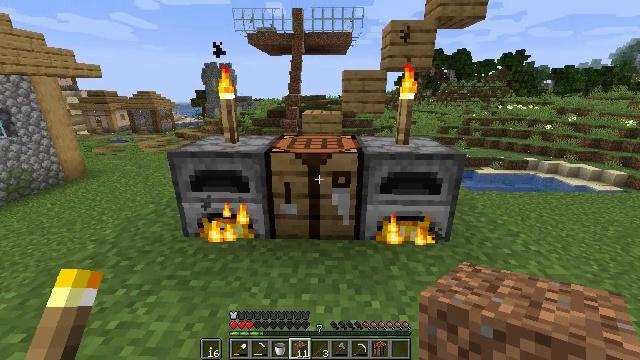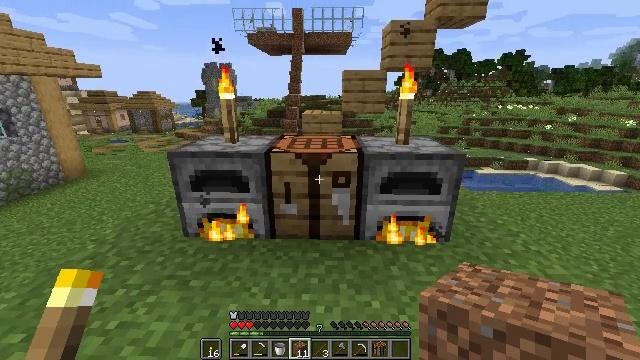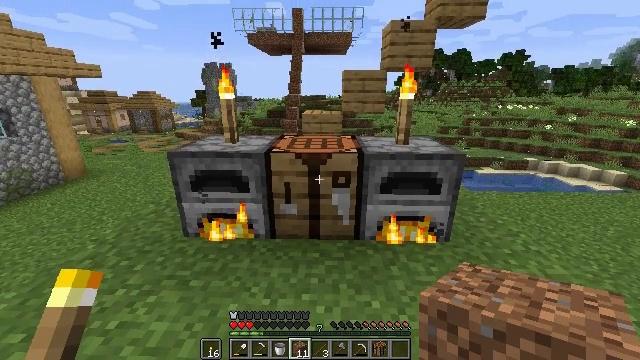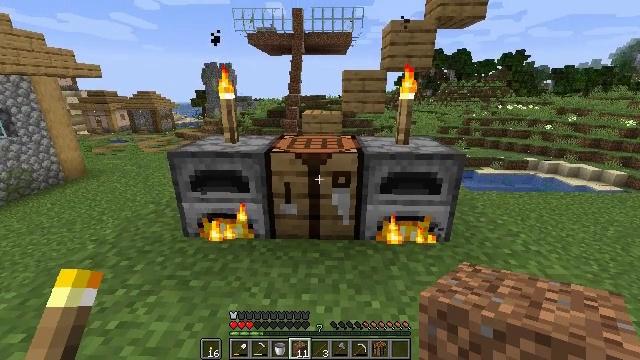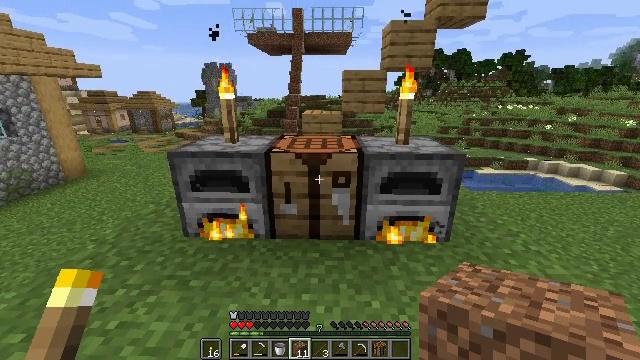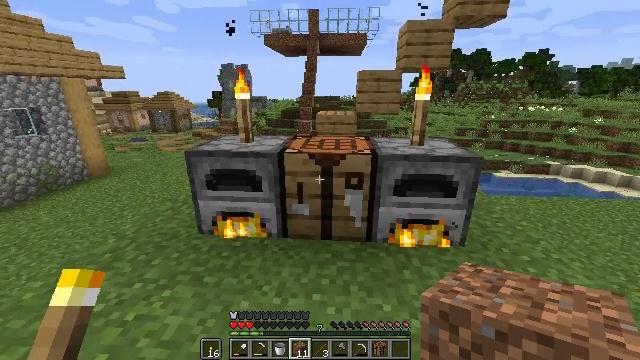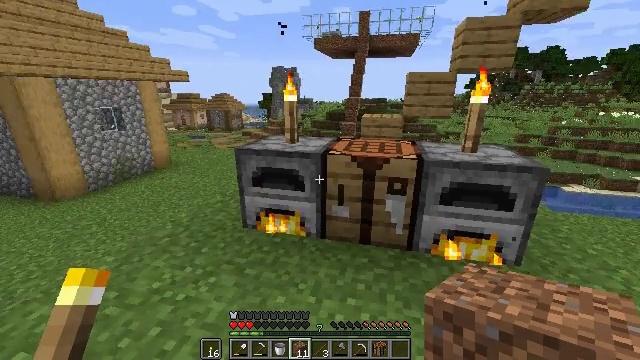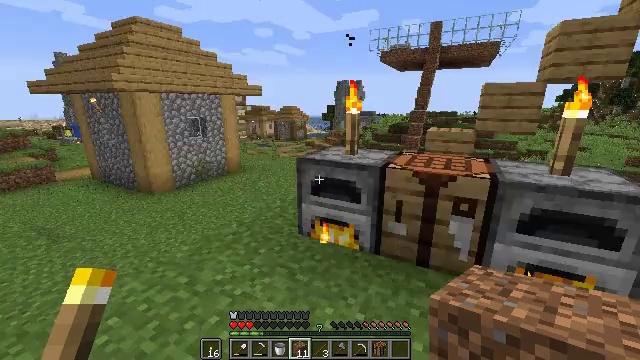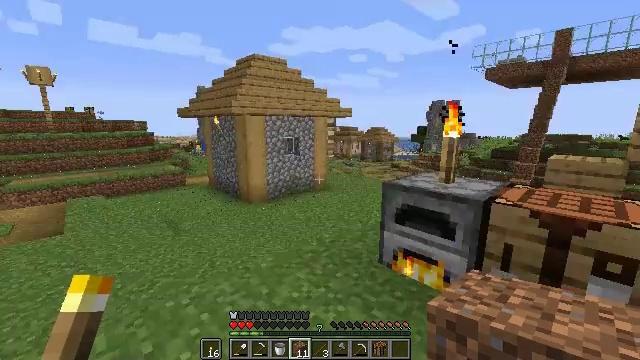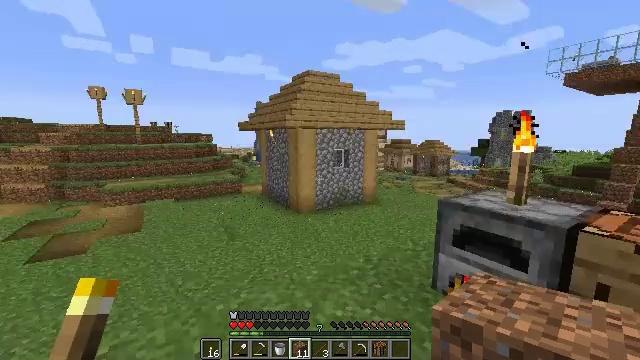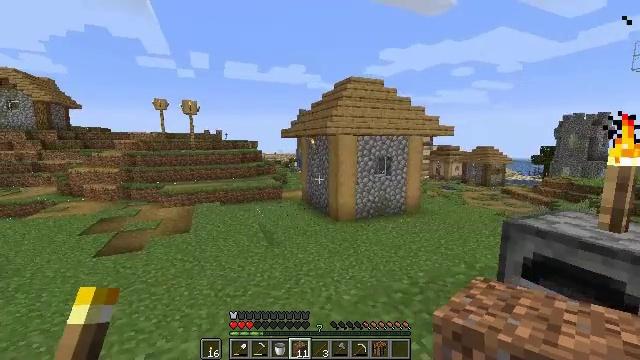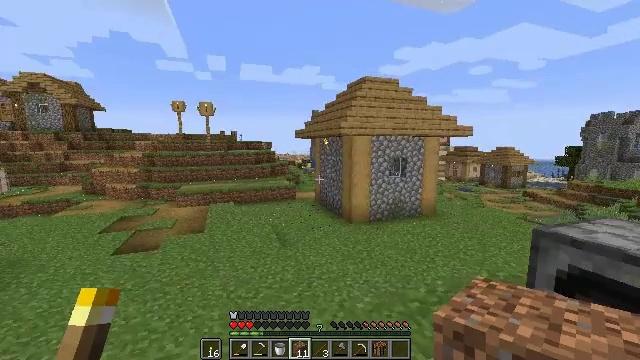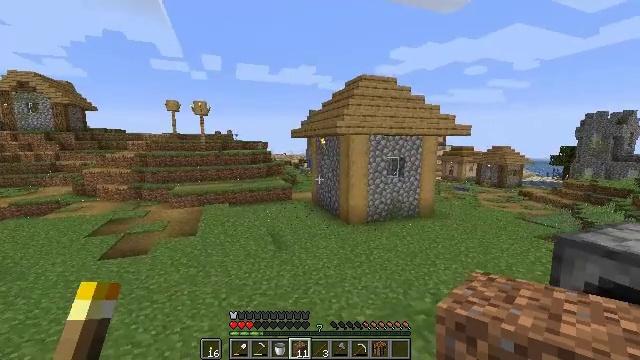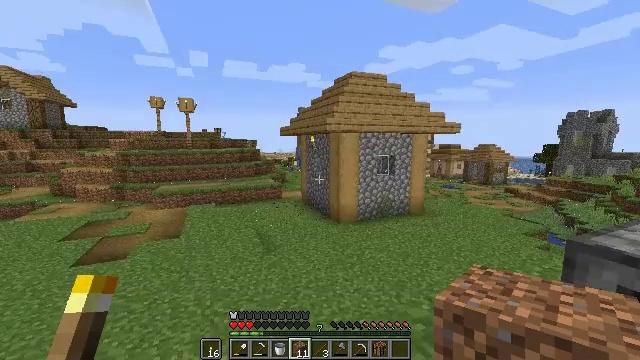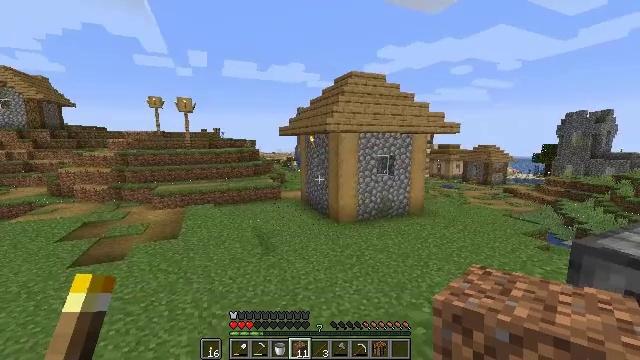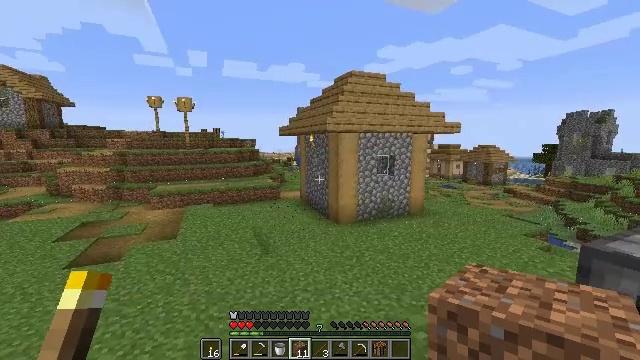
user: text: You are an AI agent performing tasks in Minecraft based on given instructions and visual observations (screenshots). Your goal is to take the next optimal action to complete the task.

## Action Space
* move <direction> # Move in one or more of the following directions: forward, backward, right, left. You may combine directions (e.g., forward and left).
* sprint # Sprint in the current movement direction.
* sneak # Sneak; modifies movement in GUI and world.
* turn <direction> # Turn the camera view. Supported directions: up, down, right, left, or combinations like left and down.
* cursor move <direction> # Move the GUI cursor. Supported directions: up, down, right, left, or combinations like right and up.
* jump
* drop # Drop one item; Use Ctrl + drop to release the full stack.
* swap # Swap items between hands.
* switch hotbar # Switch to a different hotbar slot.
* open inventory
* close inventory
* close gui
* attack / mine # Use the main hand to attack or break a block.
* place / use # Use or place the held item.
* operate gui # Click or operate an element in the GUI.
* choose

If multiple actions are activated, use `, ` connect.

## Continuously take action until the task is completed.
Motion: motion action
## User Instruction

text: craft item air
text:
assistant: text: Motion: no_op
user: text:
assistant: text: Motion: no_op
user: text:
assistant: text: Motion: no_op
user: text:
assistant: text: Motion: no_op
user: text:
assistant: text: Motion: turn left
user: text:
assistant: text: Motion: turn left
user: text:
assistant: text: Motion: turn left and up
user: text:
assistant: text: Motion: move forward, turn left and up
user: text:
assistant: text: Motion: move forward, turn left and up
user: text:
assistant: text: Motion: move forward, turn left and up
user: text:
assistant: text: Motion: move forward, turn left
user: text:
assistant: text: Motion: move forward
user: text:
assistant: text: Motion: turn right
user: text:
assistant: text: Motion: no_op
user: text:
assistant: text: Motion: no_op
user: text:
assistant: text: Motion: no_op
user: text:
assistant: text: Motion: no_op
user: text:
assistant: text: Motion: turn left and up
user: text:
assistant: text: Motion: turn right
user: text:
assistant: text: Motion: turn right and down
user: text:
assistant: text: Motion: turn right and down
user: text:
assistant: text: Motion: turn right and down
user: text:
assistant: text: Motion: turn right and down
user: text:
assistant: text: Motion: turn down
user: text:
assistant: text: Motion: no_op
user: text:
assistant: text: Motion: no_op
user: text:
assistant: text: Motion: no_op
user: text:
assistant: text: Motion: turn right
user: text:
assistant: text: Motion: turn right and down
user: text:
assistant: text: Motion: no_op